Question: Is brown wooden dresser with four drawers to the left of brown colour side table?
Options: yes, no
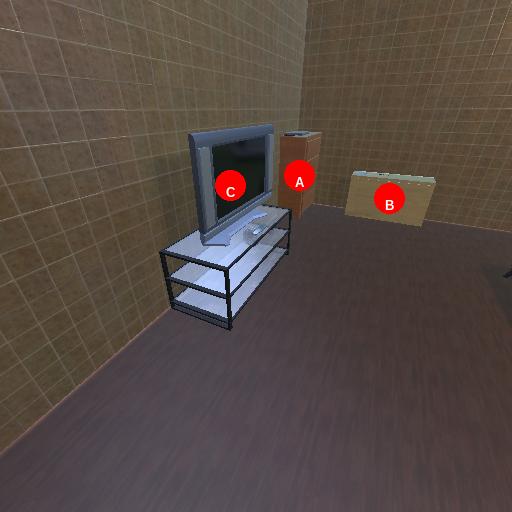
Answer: yes